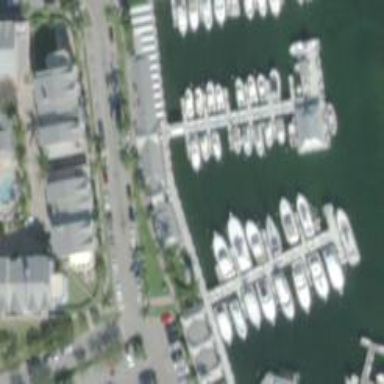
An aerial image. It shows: Marina on leisure land.